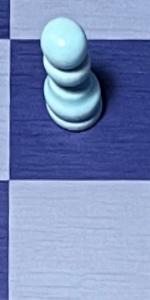
Label: Empty